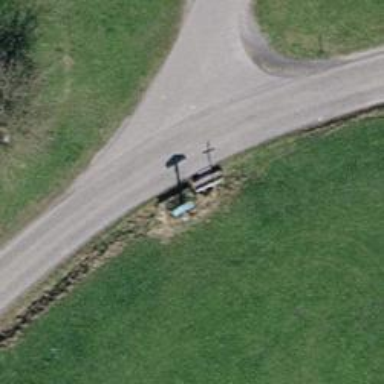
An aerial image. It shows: Wayside cross with historic significance.